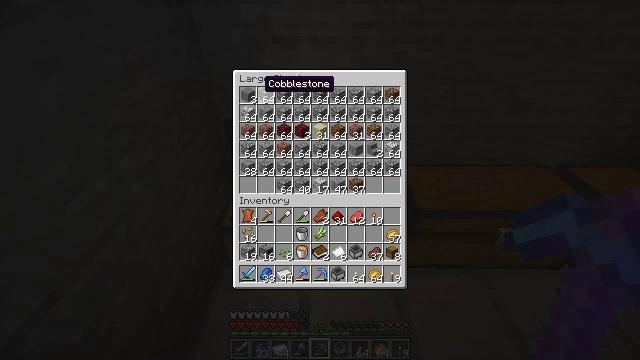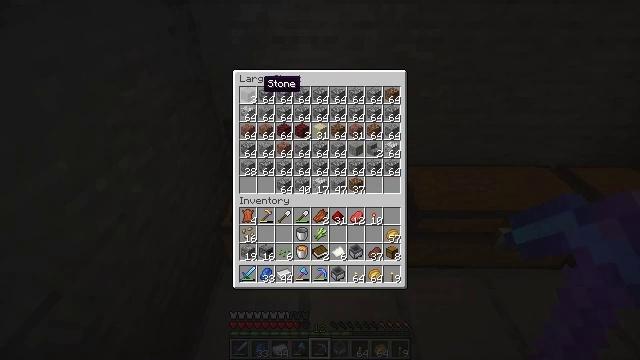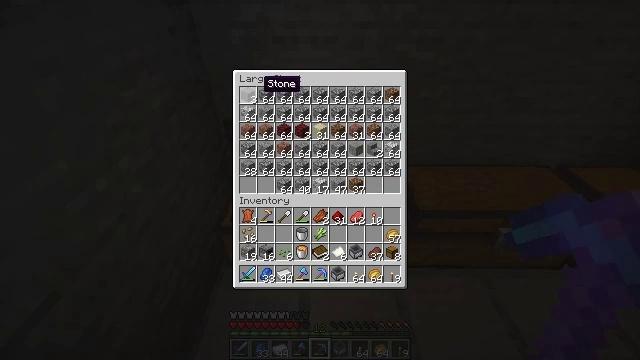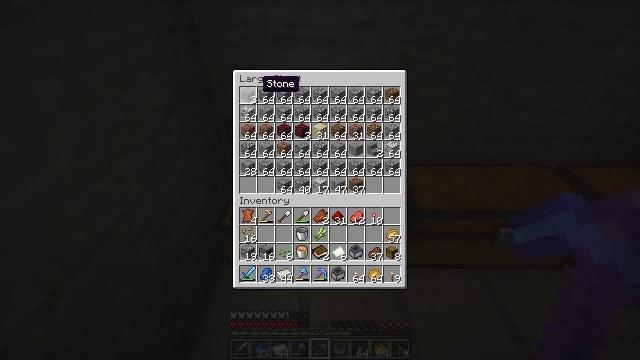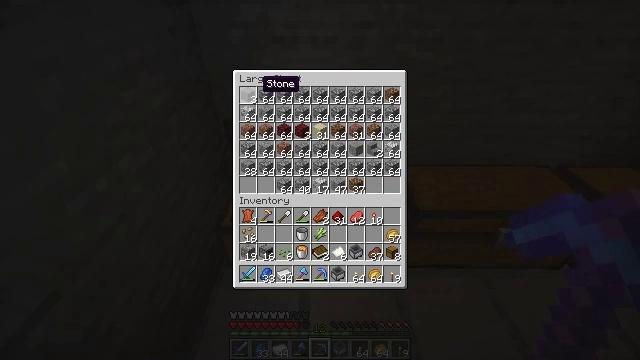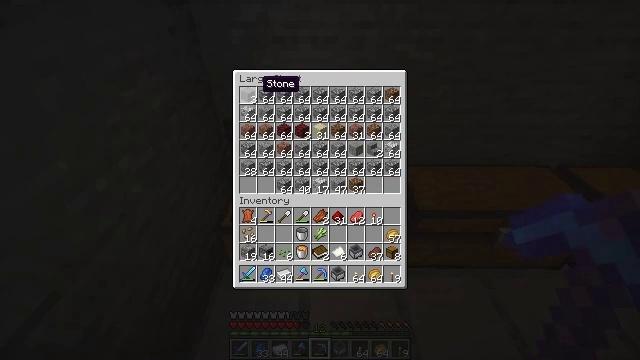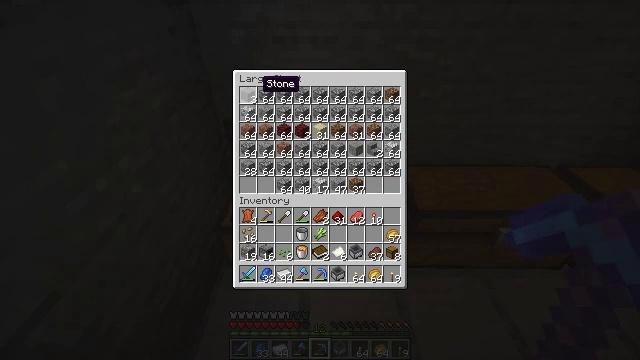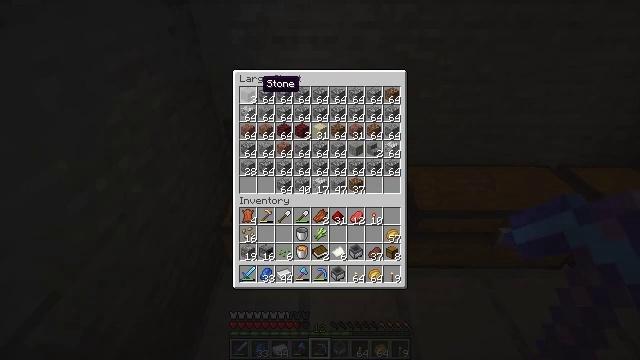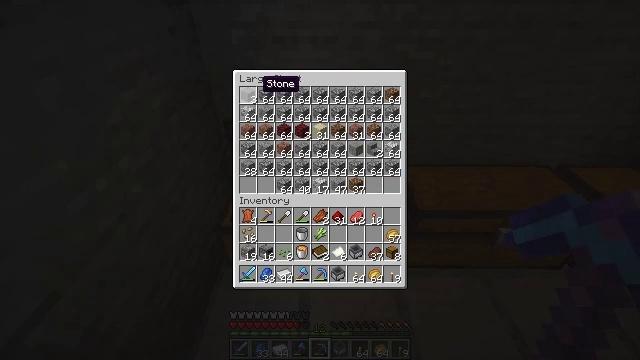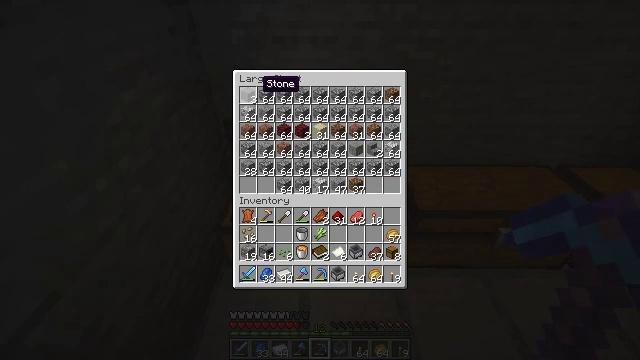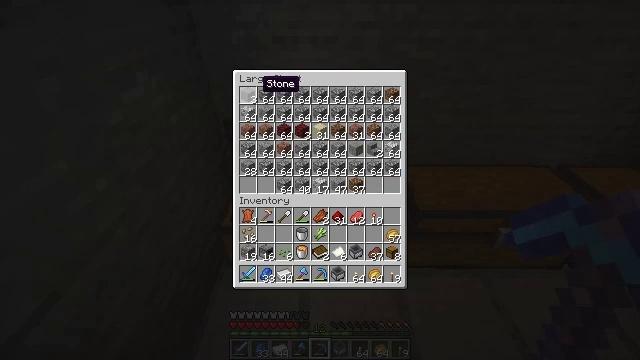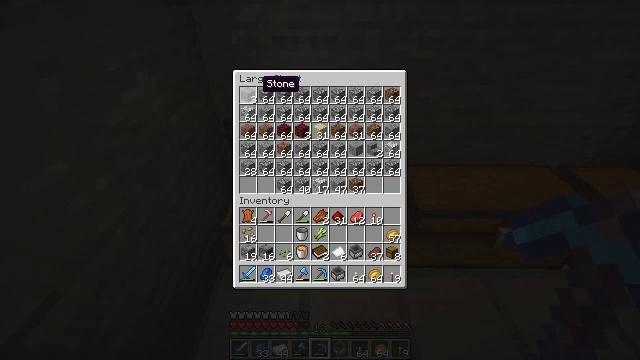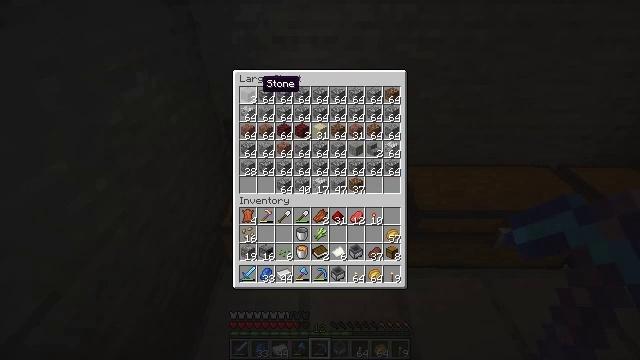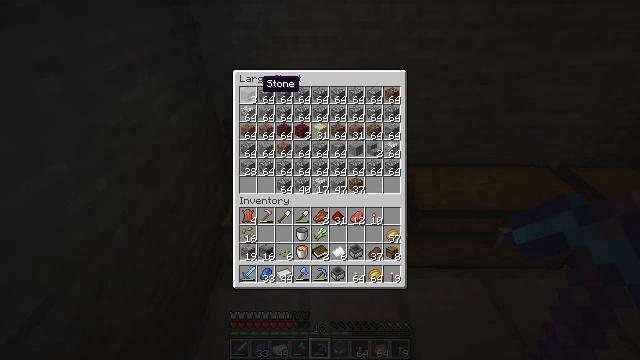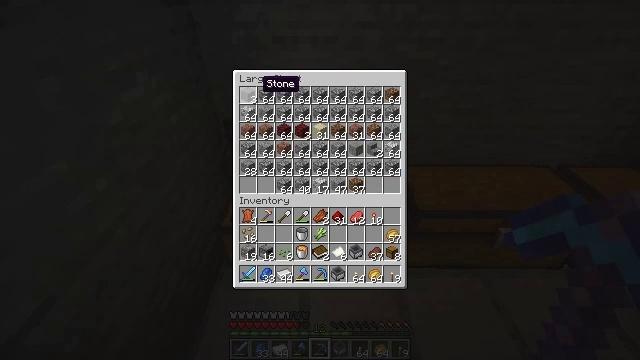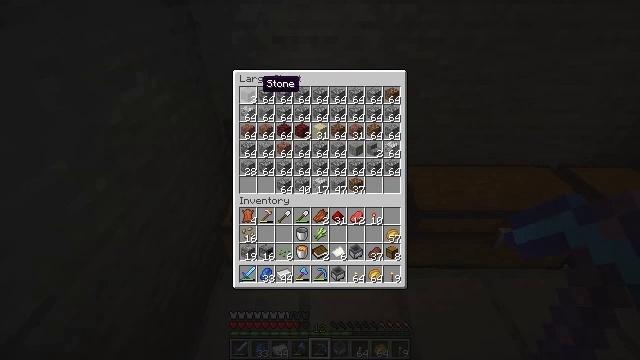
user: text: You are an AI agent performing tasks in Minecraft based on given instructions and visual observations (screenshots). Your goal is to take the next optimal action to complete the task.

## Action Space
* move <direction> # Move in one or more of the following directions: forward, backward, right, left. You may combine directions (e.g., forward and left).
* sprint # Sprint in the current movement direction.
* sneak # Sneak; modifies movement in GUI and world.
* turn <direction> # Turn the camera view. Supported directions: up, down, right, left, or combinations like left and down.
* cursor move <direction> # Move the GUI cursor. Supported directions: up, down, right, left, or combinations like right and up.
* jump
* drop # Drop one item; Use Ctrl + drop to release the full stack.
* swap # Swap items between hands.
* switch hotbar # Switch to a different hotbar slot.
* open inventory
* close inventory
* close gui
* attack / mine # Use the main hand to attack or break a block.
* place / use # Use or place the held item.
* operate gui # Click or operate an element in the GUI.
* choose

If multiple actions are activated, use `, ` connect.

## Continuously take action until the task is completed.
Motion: motion action
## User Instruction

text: Remove a diamond pickaxe from the inventory.
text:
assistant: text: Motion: no_op
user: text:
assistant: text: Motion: no_op
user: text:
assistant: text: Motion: no_op
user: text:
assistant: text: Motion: no_op
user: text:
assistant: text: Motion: no_op
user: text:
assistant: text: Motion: no_op
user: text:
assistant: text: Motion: no_op
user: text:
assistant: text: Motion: no_op
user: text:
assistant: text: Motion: no_op
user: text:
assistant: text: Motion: no_op
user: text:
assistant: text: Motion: no_op
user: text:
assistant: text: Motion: no_op
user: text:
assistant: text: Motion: no_op
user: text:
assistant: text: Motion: no_op
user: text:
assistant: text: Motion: no_op
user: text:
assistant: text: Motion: no_op
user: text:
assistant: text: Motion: no_op
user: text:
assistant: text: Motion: no_op
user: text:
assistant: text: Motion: no_op
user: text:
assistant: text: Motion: no_op
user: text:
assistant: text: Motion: no_op
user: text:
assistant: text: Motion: no_op
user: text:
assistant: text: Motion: no_op
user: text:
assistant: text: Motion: no_op
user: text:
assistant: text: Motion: no_op
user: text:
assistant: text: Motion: no_op
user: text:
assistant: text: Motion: no_op
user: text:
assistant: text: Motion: no_op
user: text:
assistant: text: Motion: no_op
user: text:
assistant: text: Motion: no_op